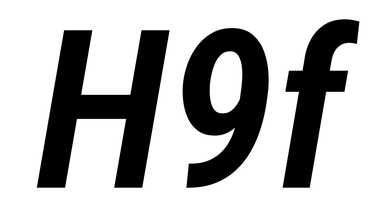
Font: Roboto-Italic_Condensed_SemiBold_Italic